Question: I want to plot two lines char in a same plot with 'ggplot2'. I'm aware that you can do it with grid.arrange but I certainly missing something in my code.
Here are my data, where I want to plot both time and rate
'''
motor;trace;time;rate
monetDBIE;1m;5448;183553
monetDBIE;2m;8734;228990
monetDBIE;5m;19468;256831
Jena;1m;8273;120875
Jena;2m;16916;118231
Jena;5m;44776;111666
PGSQLIE;1m;6859;145793
PGSQLIE;2m;13106;152601
PGSQLIE;5m;32793;152471
'''
And here is my code
'''
require("ggplot2")
require("gridExtra")
w <- read.csv(file="loading.csv", head=TRUE, sep=";")
# first plot
p <- ggplot(data=w, aes(x=trace, y=time, colour=motor, shape=motor))
p <- p + geom_point(size=4)
p <- p + geom_line(size=1,aes(group=motor))
p <- p + geom_text(aes(label=time), hjust=-0.2, vjust=1)
p <- p + ggtitle("Triplestores ")
p <- p + labs(x = "Traces", y = "Temps (ms)")
p <- p + theme_bw()
# second plot
p2 <- ggplot(data=w, aes(x=trace, y=rate, colour=motor, shape=motor))
p2 <- p2 + labs(x = "Traces", y = "debit de chargement (triplets/s)")
p2 <- p2 + geom_point(size=4)
p2 <- p2 + geom_line(size=1,aes(group=motor))
p2 <- p2 + geom_text(aes(label=rate), hjust=-0.2, vjust=1)
p2 <- p2 + theme_bw()
grid.arrange(p, p2, nrow=2, ncol=1)
ggsave(file="loading.pdf")
'''
But unfortunatly I still get only one char p2 see the picture
Why ?
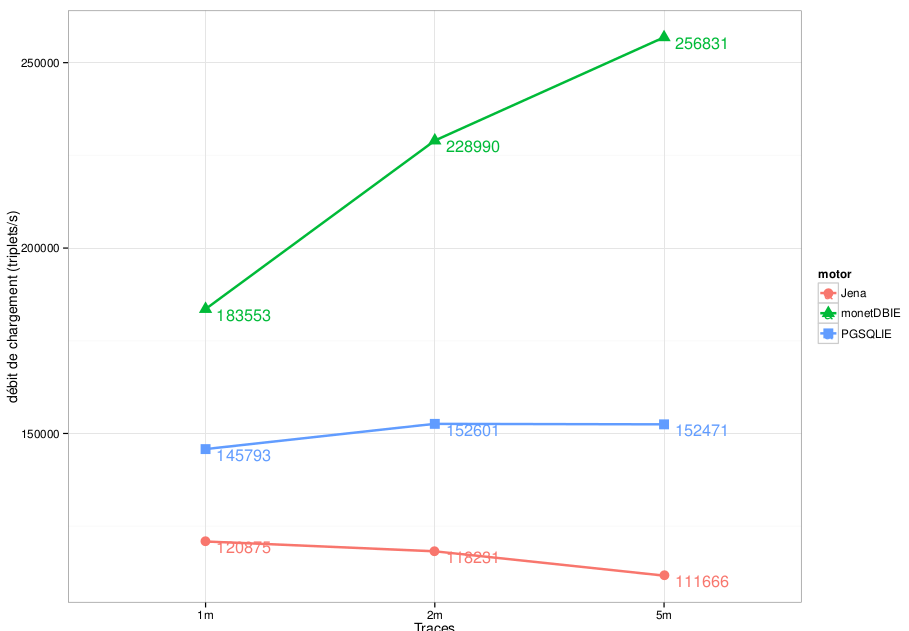
Answer: Wrap 'grid.arrange' in 'pdf' like this:
'''
library(ggplot2)
library(gridExtra)
p1 <- p2 <- ggplot(mtcars, aes(factor(cyl))) + geom_bar()
pdf(tf <- tempfile(fileext = ".pdf"))
grid.arrange(p1, p2)
dev.off()
shell.exec(tf)
'''